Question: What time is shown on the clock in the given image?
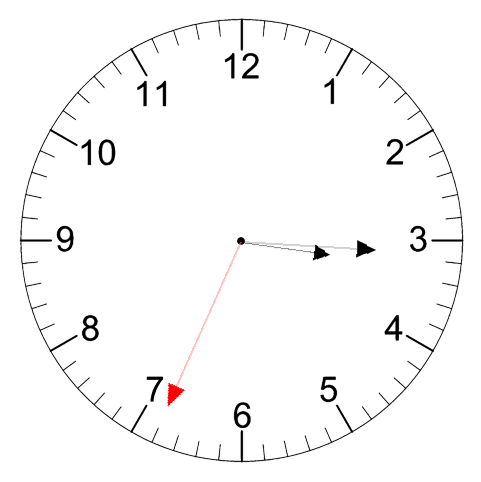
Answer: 03:15:34